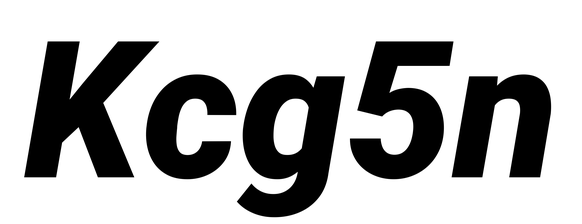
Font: Roboto-Italic_Black_Italic